Field crop: maize
Growth stage: 2
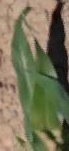
Species: maize